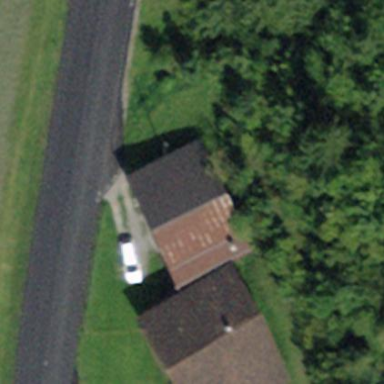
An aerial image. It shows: Rural barn.